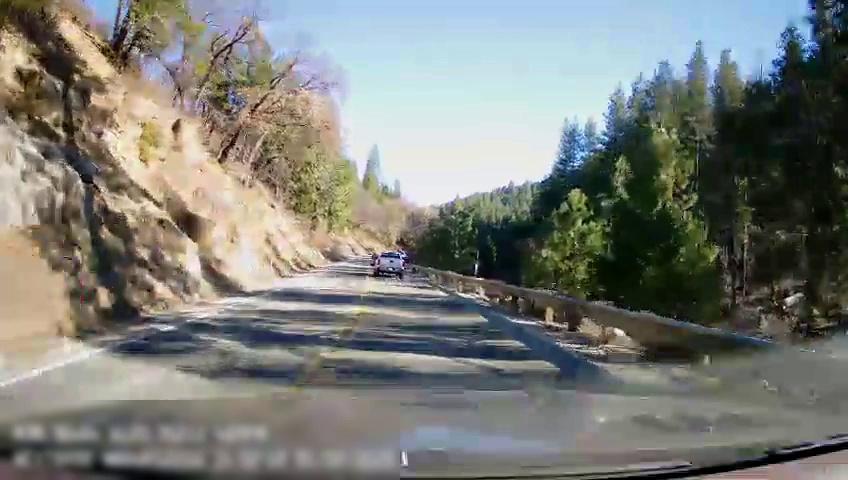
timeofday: Day
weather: Sunny
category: Drivable Space
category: Drivable Space
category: Vehicles | Truck
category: Lanes | Opposite Lane
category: Lanes | Current Lane
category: Lanes | Opposite Lane